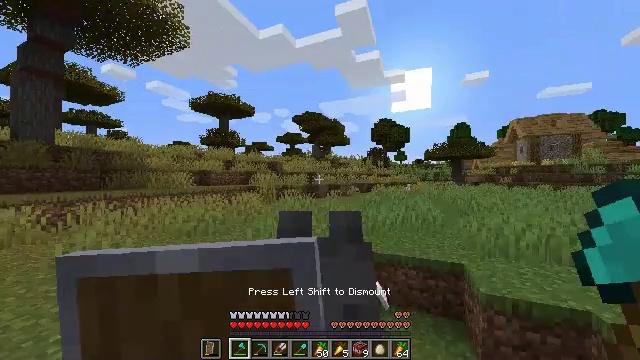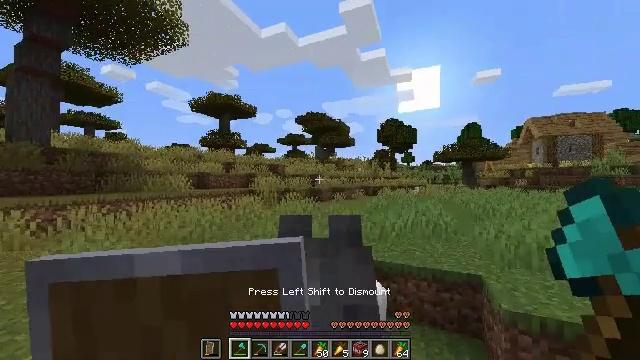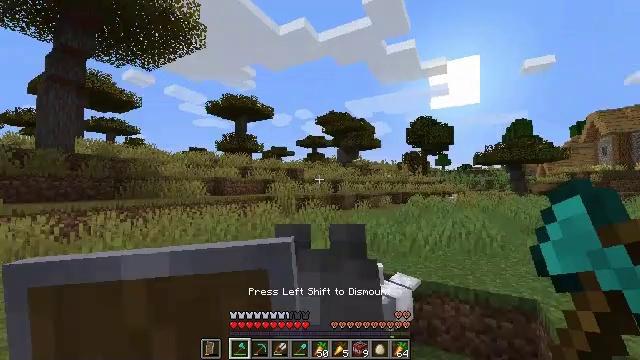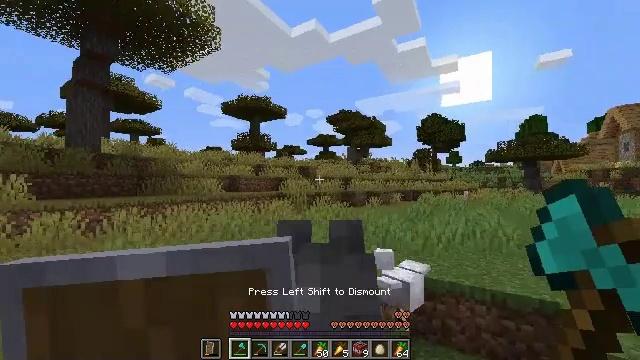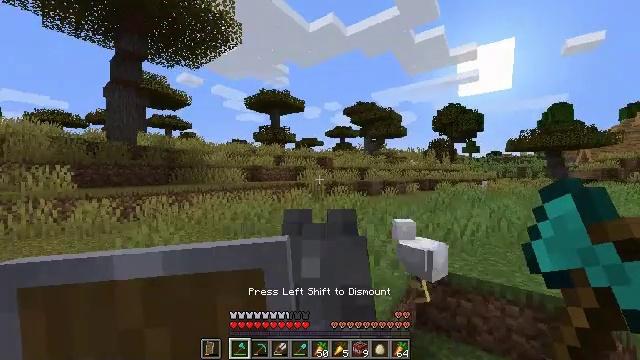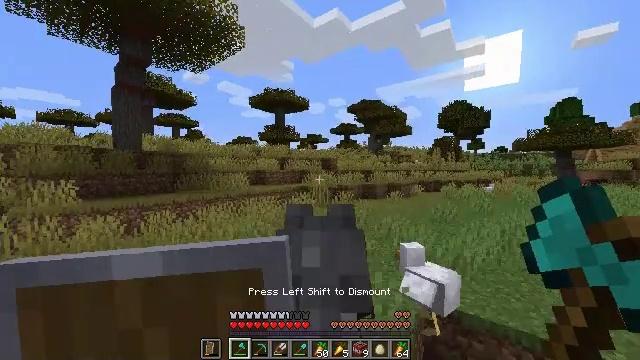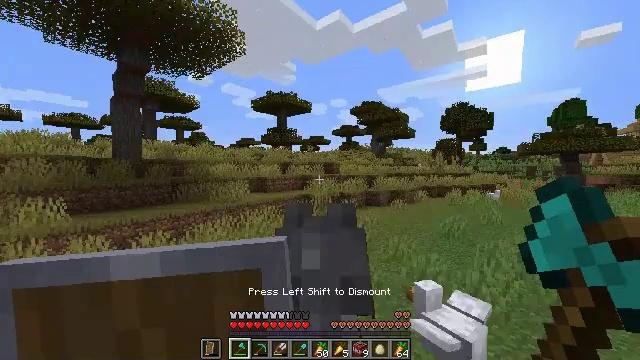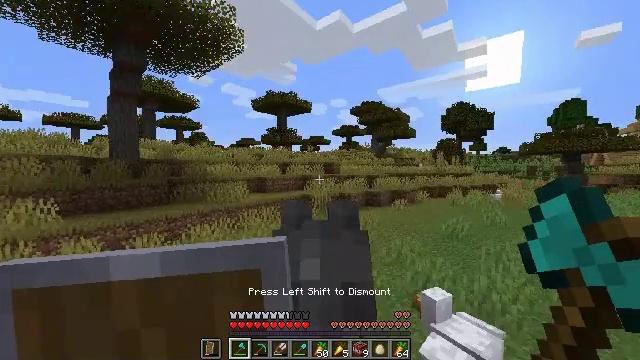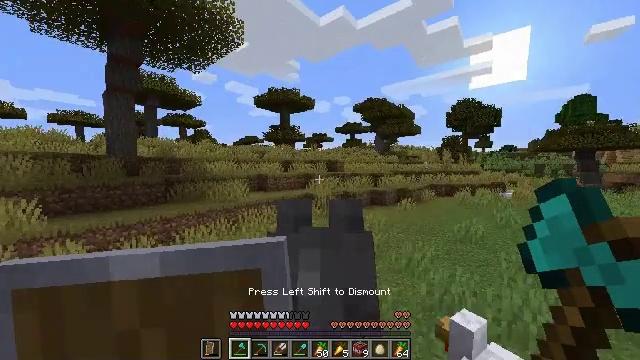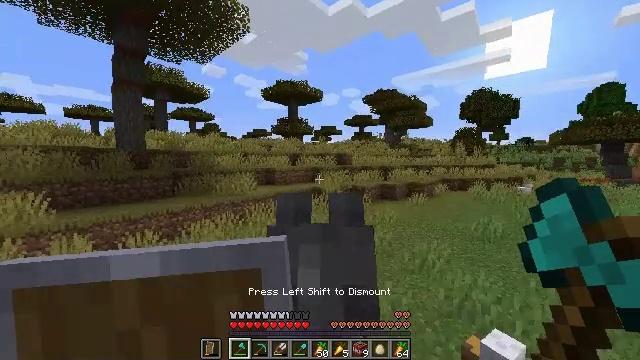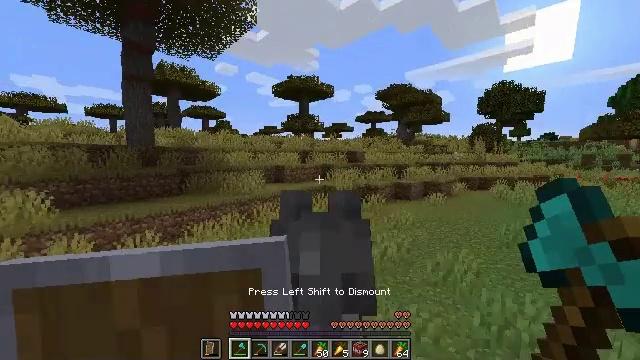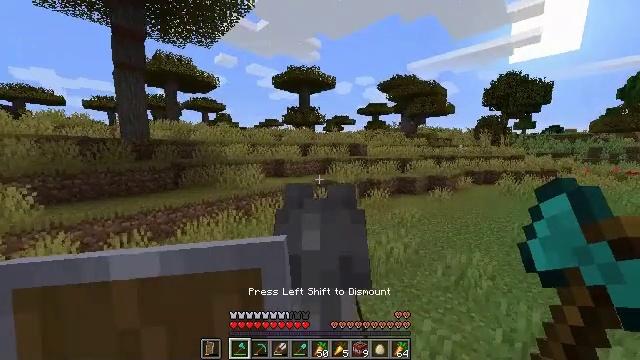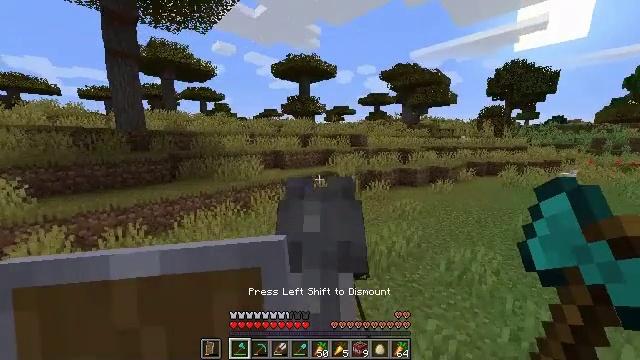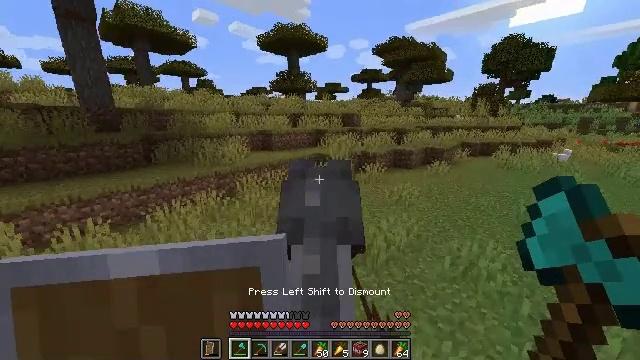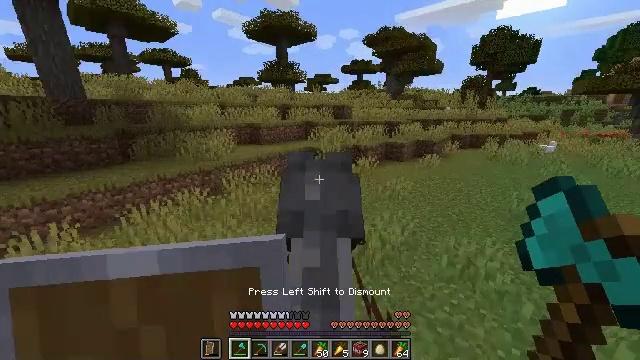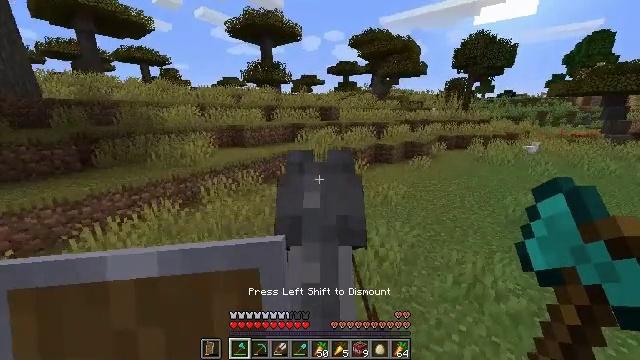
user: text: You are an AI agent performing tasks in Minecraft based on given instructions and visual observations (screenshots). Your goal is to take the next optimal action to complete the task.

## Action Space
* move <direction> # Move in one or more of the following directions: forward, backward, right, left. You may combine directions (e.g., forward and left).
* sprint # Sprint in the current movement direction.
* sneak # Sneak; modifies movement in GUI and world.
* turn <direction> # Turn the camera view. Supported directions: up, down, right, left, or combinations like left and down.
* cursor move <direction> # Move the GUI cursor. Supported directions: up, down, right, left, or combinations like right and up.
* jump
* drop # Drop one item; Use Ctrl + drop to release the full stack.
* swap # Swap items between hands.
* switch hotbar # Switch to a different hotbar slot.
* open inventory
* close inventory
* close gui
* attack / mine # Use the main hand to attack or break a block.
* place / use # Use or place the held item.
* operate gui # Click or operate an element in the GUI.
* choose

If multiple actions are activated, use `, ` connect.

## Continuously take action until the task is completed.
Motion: motion action
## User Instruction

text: Retrieve carrots by attacking the plant.
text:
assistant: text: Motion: move forward, turn left
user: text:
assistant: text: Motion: move forward, sprint, turn left and up
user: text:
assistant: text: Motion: move forward, sprint, turn left
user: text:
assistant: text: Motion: move forward, sprint, turn left and down
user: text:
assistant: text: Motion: move forward, sprint, turn left and down
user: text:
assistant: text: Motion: move forward, sprint
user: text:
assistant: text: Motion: move forward, sprint
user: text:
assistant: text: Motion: move forward, sprint, turn left
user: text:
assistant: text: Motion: move forward, sprint, turn left and down
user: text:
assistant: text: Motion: move forward, sprint
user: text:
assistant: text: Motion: move forward, sprint, turn down
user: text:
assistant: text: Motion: move forward, sprint, turn down
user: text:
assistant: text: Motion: move forward, sprint, turn right and down
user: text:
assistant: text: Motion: move forward, sprint, turn right and down
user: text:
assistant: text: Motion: move forward, sprint, turn right
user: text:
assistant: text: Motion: move forward, sprint, turn right and up
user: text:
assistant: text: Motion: move forward, sprint, turn right and up
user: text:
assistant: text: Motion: move forward, sprint, turn right and up
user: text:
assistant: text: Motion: move forward, sprint, turn right
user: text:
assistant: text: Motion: move forward, sprint, turn right
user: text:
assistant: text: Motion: move forward, sprint
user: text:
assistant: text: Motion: move forward, sprint
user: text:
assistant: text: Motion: move forward, sprint
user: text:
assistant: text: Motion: move forward, sprint
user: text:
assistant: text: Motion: move forward, sprint
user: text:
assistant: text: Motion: move forward, sprint
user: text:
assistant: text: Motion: move forward, sprint, turn right and up
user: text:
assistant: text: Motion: move forward, sprint, turn right and up
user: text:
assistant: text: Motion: move forward, sprint, turn right
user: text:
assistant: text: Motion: move forward, sprint, turn right